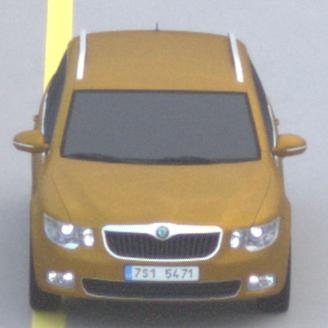
Make: Skoda
Model: Superb Combi 1.4 TSI
Detailed model: Superb (II) Combi
Model produced from: 2010/01
Model produced until: 2011/10
Doors: 5
Color: yellow
Road condition: dry road
Daytime: morning or afternoon
Contrast: low contrast